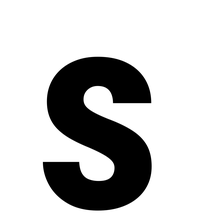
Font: Roboto_Condensed_Bold